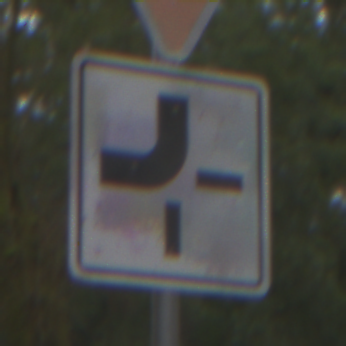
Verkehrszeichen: VerlaufVorfahrtsstrasse2
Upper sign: VorfahrtGewaehren
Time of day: Midday
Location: Outdoor (Nature)
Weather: Overcast
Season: Autumn
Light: Natural